Question: I'm running Eclipse - Indigo and have a project configured for EGit that uses Gradle to build. Today I noticed in the Package Explorer of eclipse, the build.gradle file now has a little red slash through its icon:

Where did the little red slash come from and what does it mean? Is it an egit thing (I don't think so, the file doesn't show up in git status from the command line nor does this red slashy icon appear in Preferences, Team, Git, Label Decorations)? I never noticed it before today, which leads me to believe that it hasn't showed up until today.
EDIT: Is there any chance .gitignore is contributing to confusion in eclipse? Here's the contents of my .gitignore
/test-output
/logs
'''
# Gradle
.gradle
/build
# OSX
.DS_Store
# Eclipse
.classpath
.project
.tomcatplugin
.settings/
/work
/bin
# Emacs backup files
*~
\#*\#/bin
'''
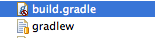
Answer: The red slash is a Groovy-Eclipse thing. It means that the gradle build file is being interpreted as a groovy file, but this groovy file is not on the build path (and this makes sense because gradle build files are not typically in source folders).
Is something not working, or are you just curious about the overlay?